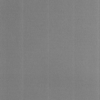
Label: dusty